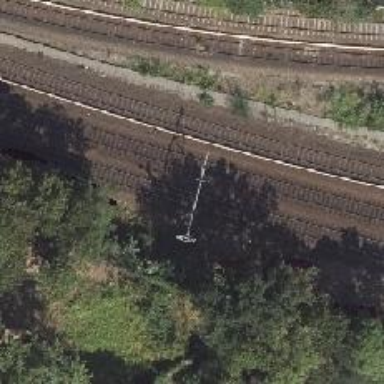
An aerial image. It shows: Railway track with contact lines for electrification.